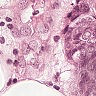
Metastatic tissue present: yes